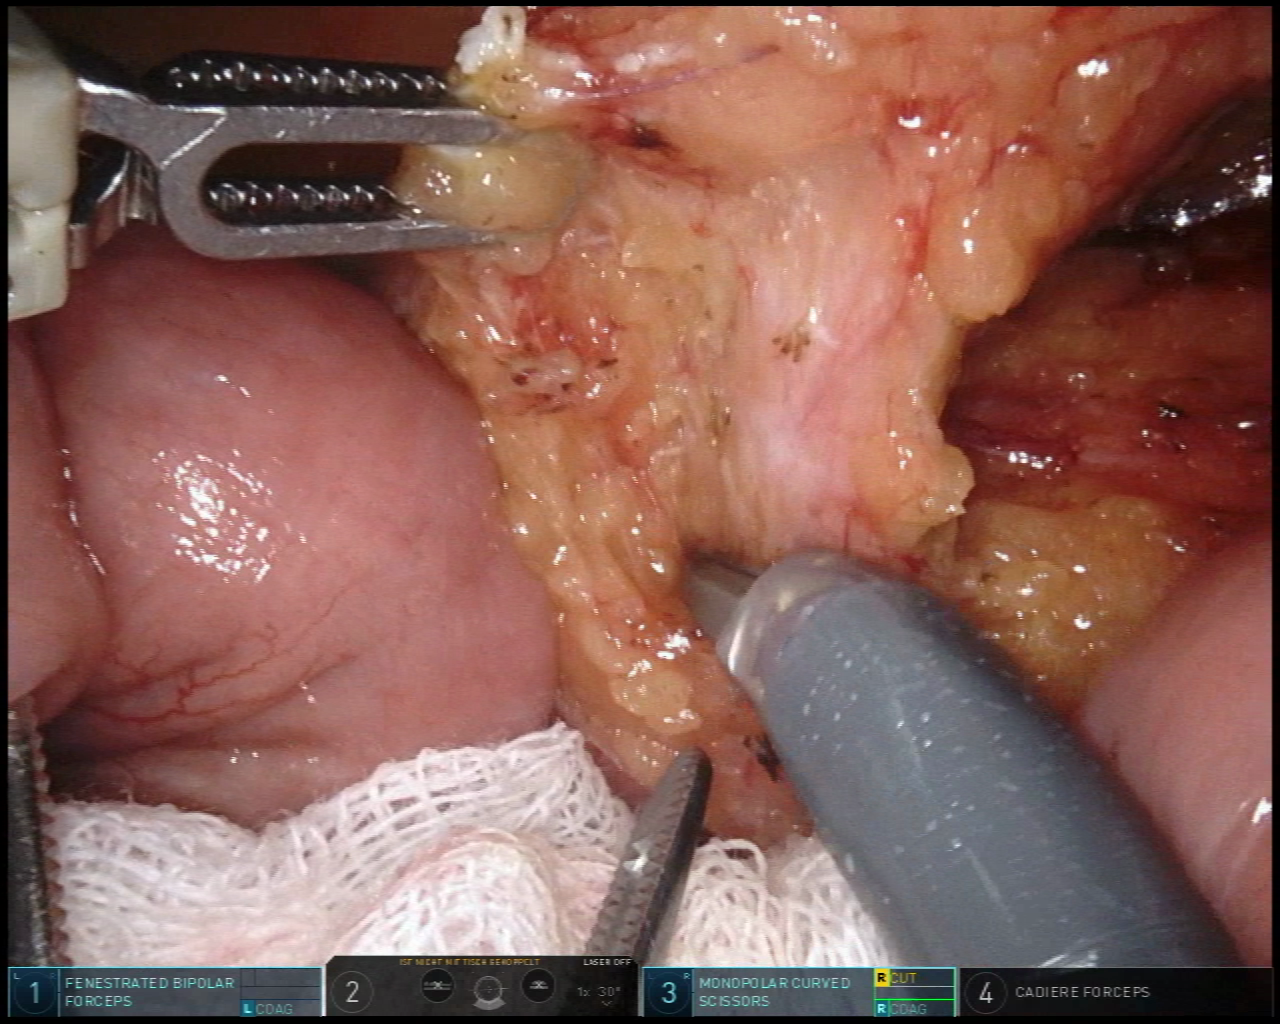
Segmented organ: inferior_mesenteric_artery
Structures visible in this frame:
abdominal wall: no
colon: no
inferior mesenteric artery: yes
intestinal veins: no
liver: no
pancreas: no
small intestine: yes
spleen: no
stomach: no
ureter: no
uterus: no
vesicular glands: no